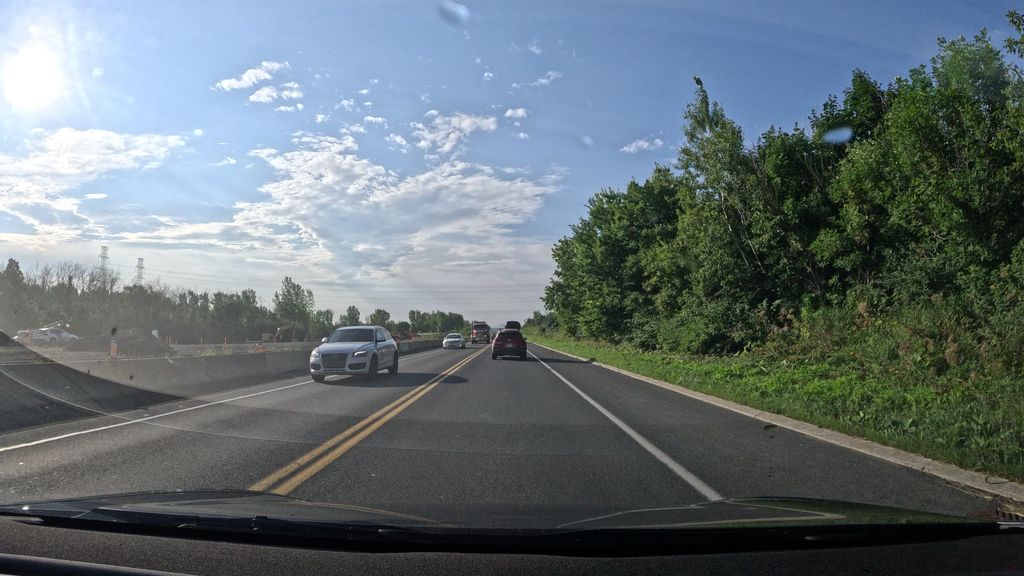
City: montreal